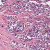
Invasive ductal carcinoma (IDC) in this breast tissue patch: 1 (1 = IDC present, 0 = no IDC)